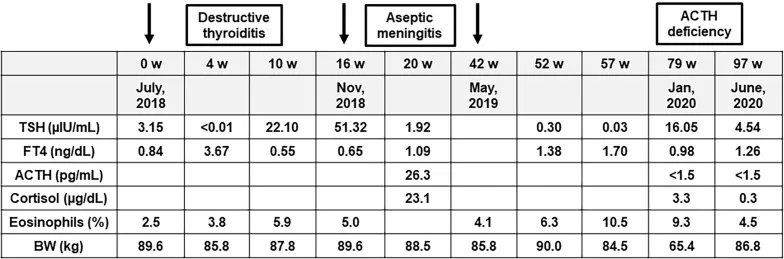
Time course of the clinical parameters, diagnosis, and treatment for this subject. Firstly, about 4 weeks after starting nivolumab monotherapy for malignant melanoma, he suffered from destructive thyroiditis, and so we started replacement therapy with levothyroxine. Secondly, about 4 weeks after starting combination therapy of nivolumab and ipilimumab, he suffered from aseptic meningitis. Thereafter, we stopped both drugs and started steroid therapy with prednisolone. Finally, about 9 months after starting nivolumab, he suffered from isolated adrenocorticotropic hormone (ACTH) deficiency, and so we started replacement therapy with hydrocortisone.
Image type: chart (chart)